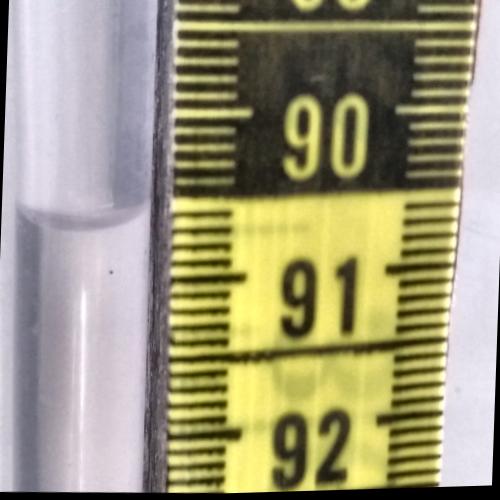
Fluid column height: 90.6 cm